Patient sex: M
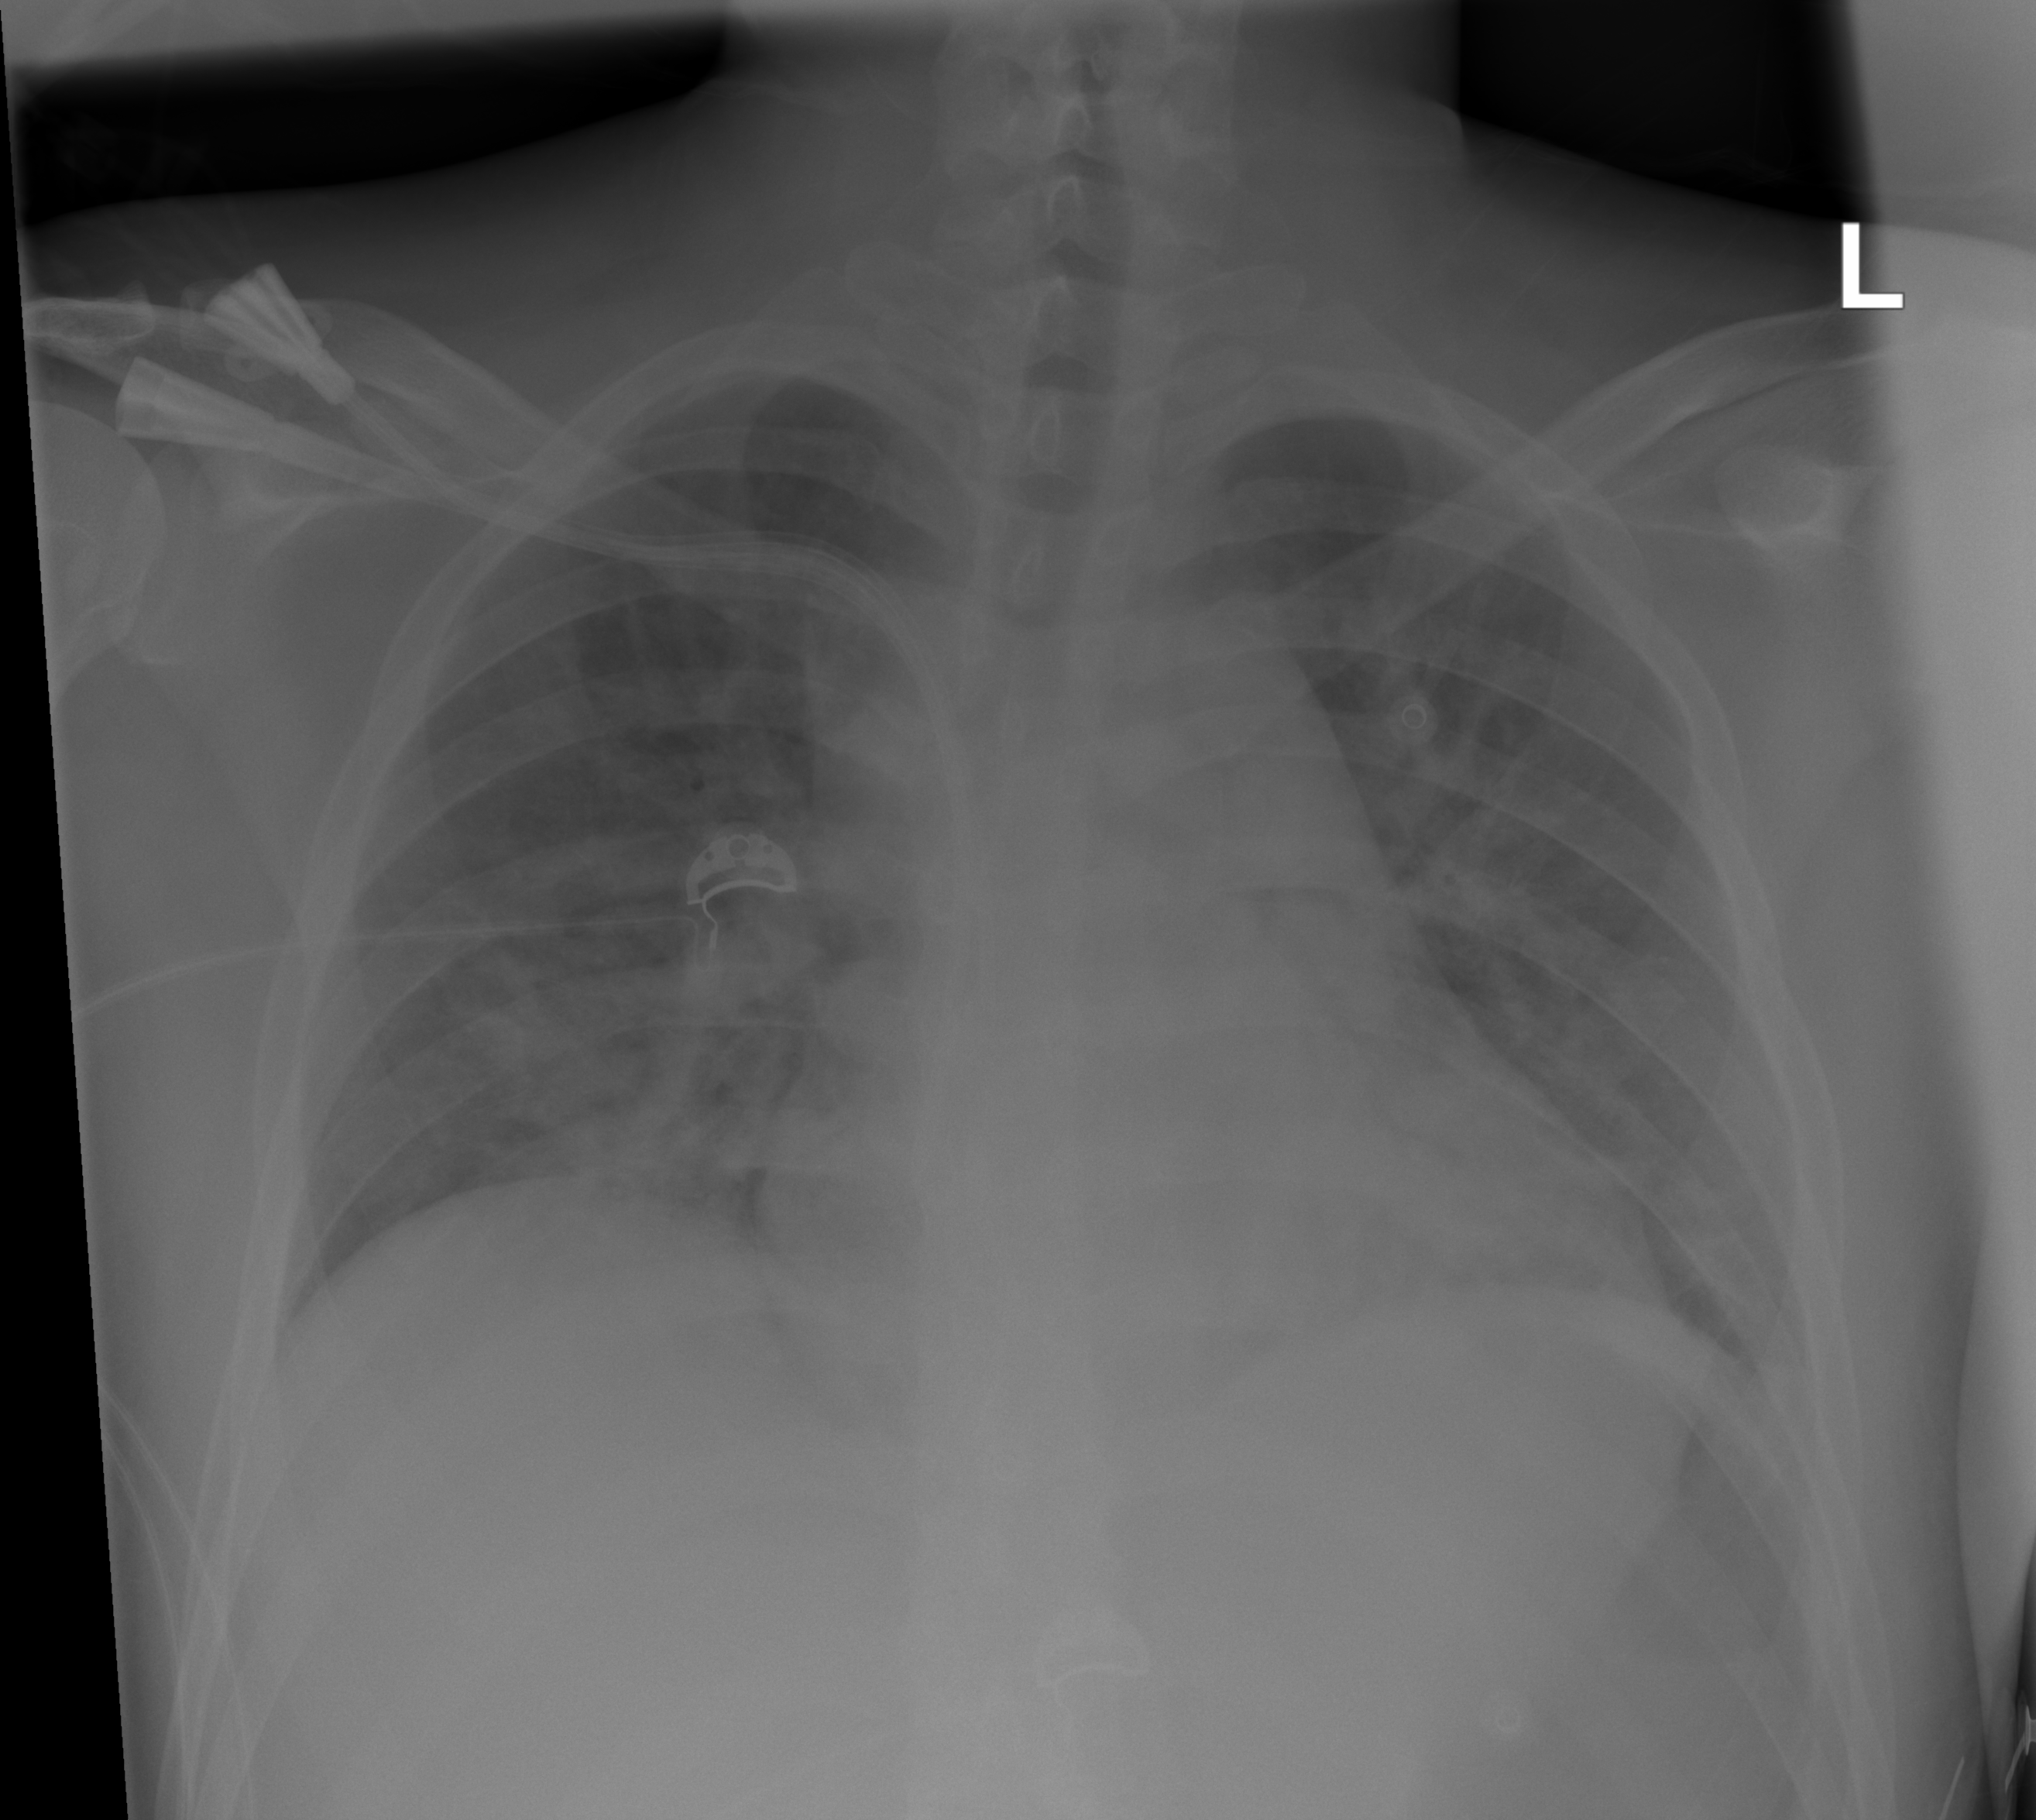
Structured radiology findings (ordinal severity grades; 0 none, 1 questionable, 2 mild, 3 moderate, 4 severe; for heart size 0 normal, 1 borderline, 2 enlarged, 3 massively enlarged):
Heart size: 0
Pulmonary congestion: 1
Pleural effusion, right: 0
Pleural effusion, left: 0
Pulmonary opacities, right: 0
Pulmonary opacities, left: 0
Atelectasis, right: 2
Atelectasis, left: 2